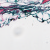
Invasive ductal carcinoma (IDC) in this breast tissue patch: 0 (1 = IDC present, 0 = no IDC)